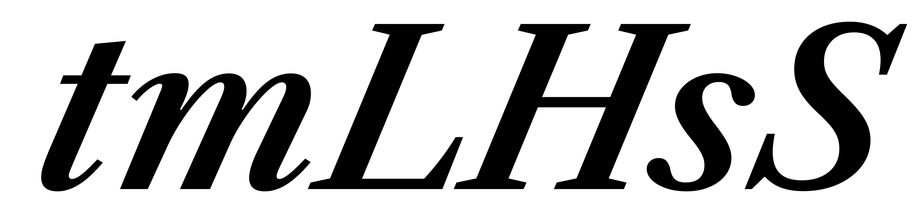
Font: LibreCaslonText-Italic_SemiBold_Italic